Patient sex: M
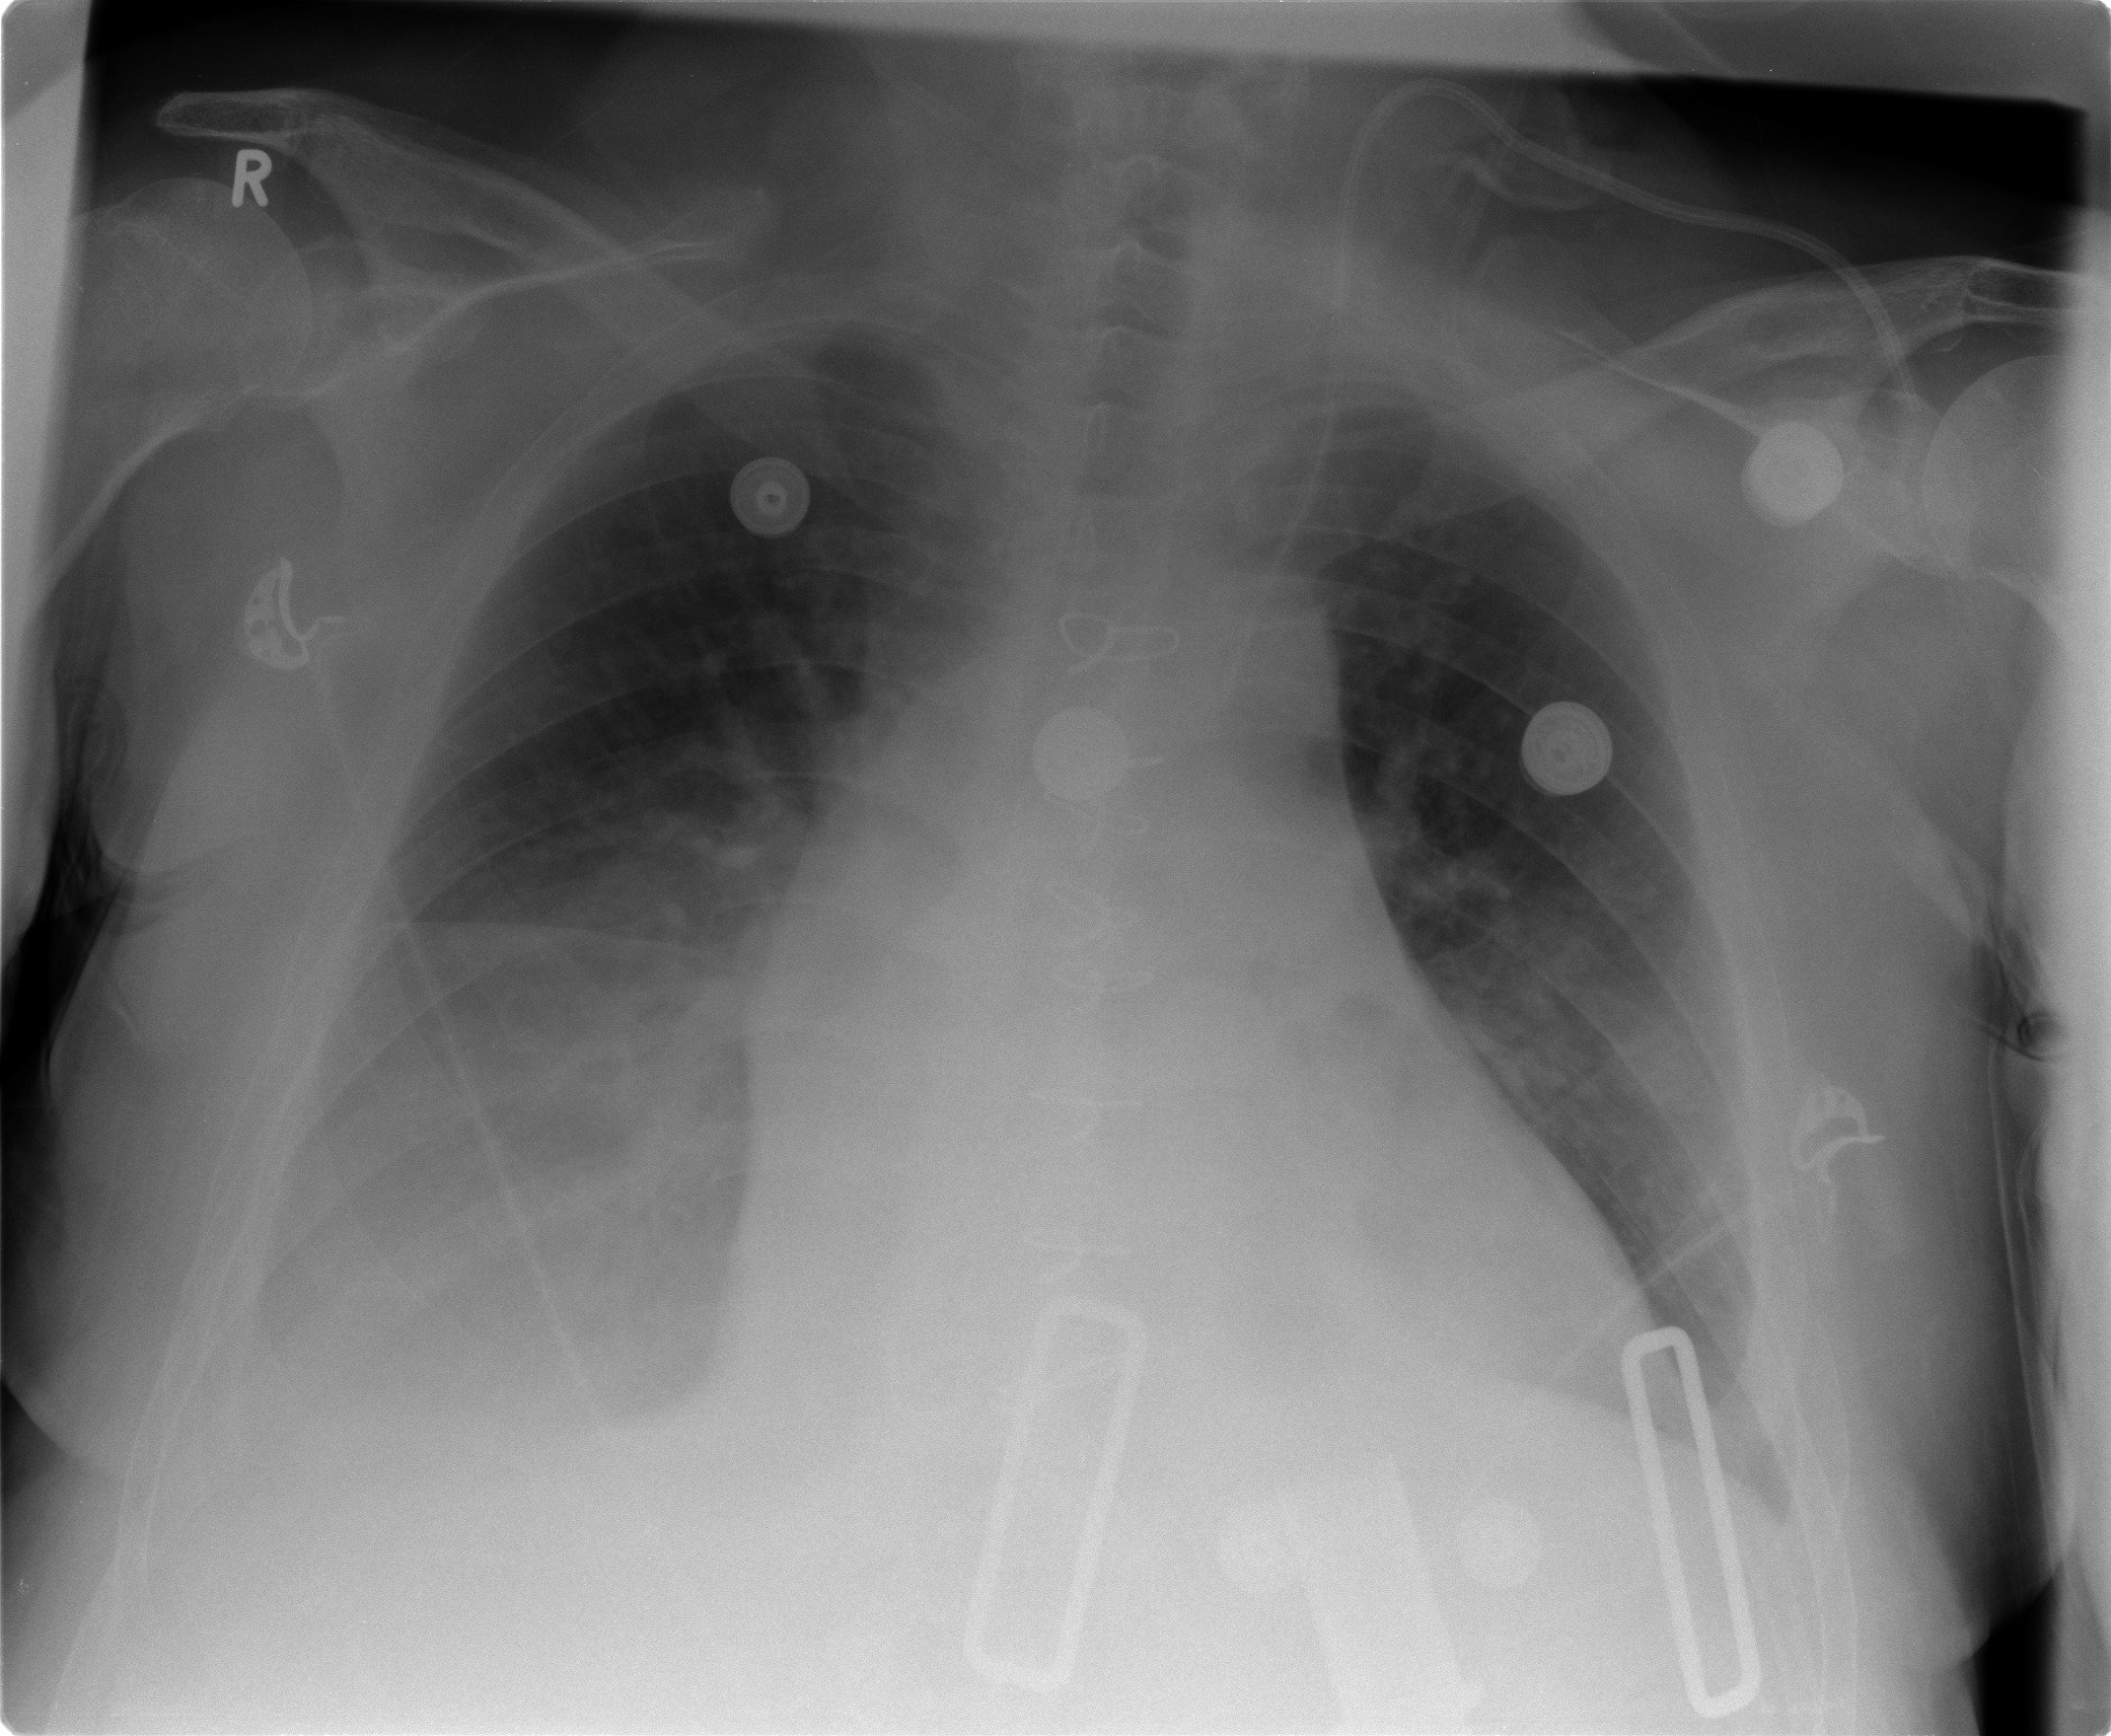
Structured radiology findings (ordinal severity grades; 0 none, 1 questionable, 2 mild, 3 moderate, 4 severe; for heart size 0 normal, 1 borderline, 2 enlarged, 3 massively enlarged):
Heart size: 2
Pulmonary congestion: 1
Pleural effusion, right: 3
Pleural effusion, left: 1
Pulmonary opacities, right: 1
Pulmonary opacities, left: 1
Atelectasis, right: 2
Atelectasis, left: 0